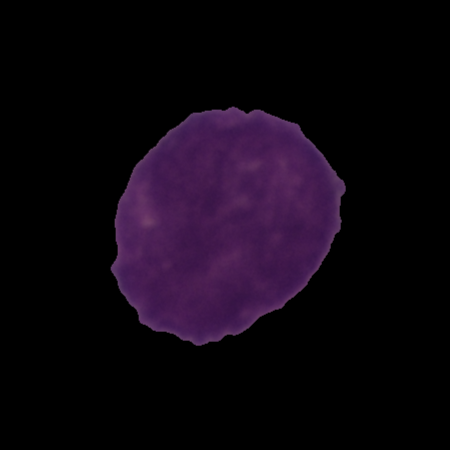
Label: cancer